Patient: sex F, age 68
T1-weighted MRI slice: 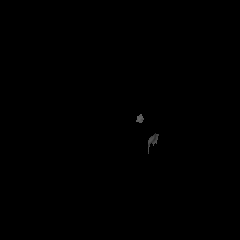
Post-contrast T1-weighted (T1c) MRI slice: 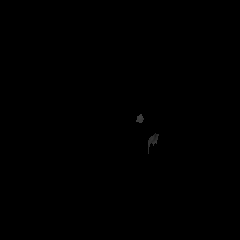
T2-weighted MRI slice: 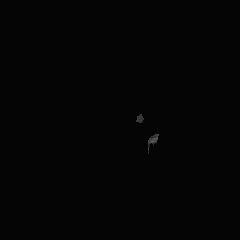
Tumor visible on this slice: no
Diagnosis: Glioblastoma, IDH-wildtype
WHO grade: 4